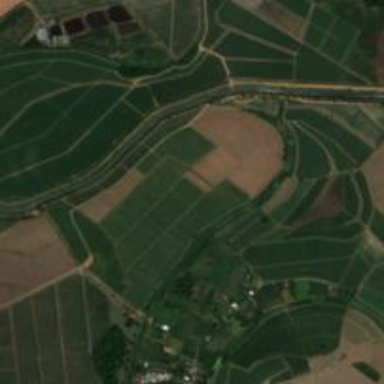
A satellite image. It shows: Farmland cultivating sugarcane.